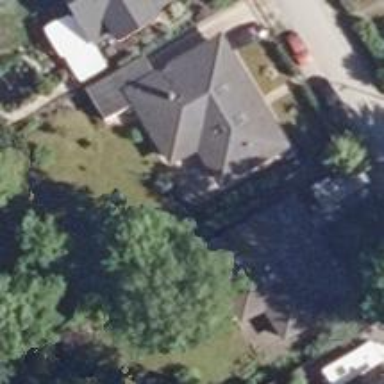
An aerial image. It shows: Simple and straightforward house.